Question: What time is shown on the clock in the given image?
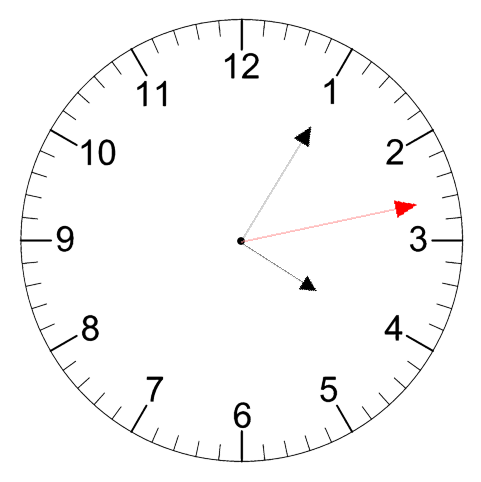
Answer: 04:05:13